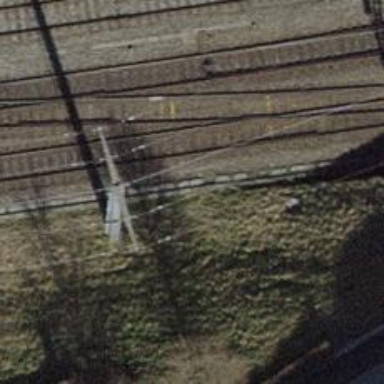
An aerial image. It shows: Concrete power pole.